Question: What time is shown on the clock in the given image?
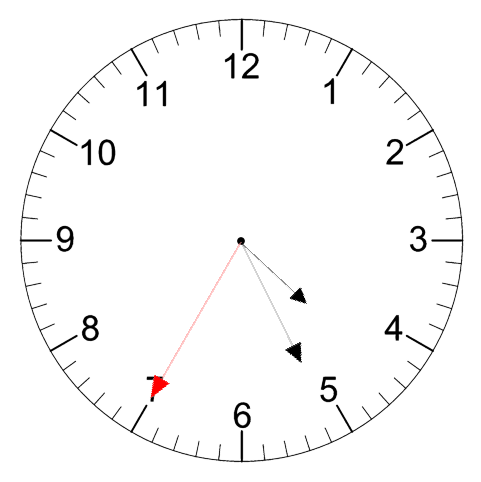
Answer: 04:25:35